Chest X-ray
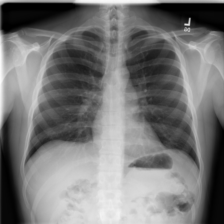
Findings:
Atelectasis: negative
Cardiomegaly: negative
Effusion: negative
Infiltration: negative
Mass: negative
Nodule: negative
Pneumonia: negative
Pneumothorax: negative
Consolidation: negative
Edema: negative
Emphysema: negative
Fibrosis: negative
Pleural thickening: negative
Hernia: negative